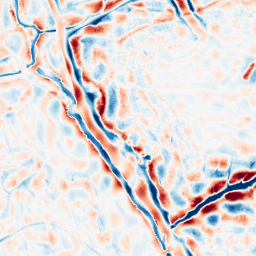
Category: wavelet
Decomposition family: wavelet_dwt
Decomposition parameters: wavelet: db8
level: 4
Upsampling method: edge_directed
Upsampling parameters: scale: 2
Upsampling scale: 2